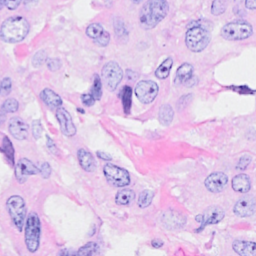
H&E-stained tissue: Breast